Question: I'm VBA noobs and in need to finish my assignment.
I would like to copy a template worksheets into and copy some cell automatically to it.
Here's what I get from webs, and I'm stuck now..
'''
Sub CopyTemplate()
Dim myCell As Range, MyRange As Range, Orange As Range
Set MyRange = Sheets("Isolation Section").Range("B24")
Set MyRange = Range(MyRange, MyRange.End(xlDown))
Set Orange = Sheets("Isolation Section").Range("D24")
Set Orange = Range(MyRange, MyRange.End(xlDown))
Application.ScreenUpdating = False
For Each myCell In MyRange
Sheets("Template").Copy After:=Sheets(Sheets.Count)
With myCell
ActiveSheet.Name = .Value
ActiveSheet.Range("A13").Value = .Value
ActiveSheet.Range("E13").Value = Orange.Value
.Parent.Hyperlinks.Add Anchor:=myCell, Address:="", SubAddress:= _
"'" & .Text & "'!B24", TextToDisplay:=.Text
End With
Next myCell
Application.ScreenUpdating = True
End Sub
'''
I have a template sheet called . I create a copy of sheet and name it after each row from (so a loop). Then place the cell data row in cell
of the sheet.
But how about the cell data row from copied to each sheets in new worksheets cell ?

Sorry if my English is bad..
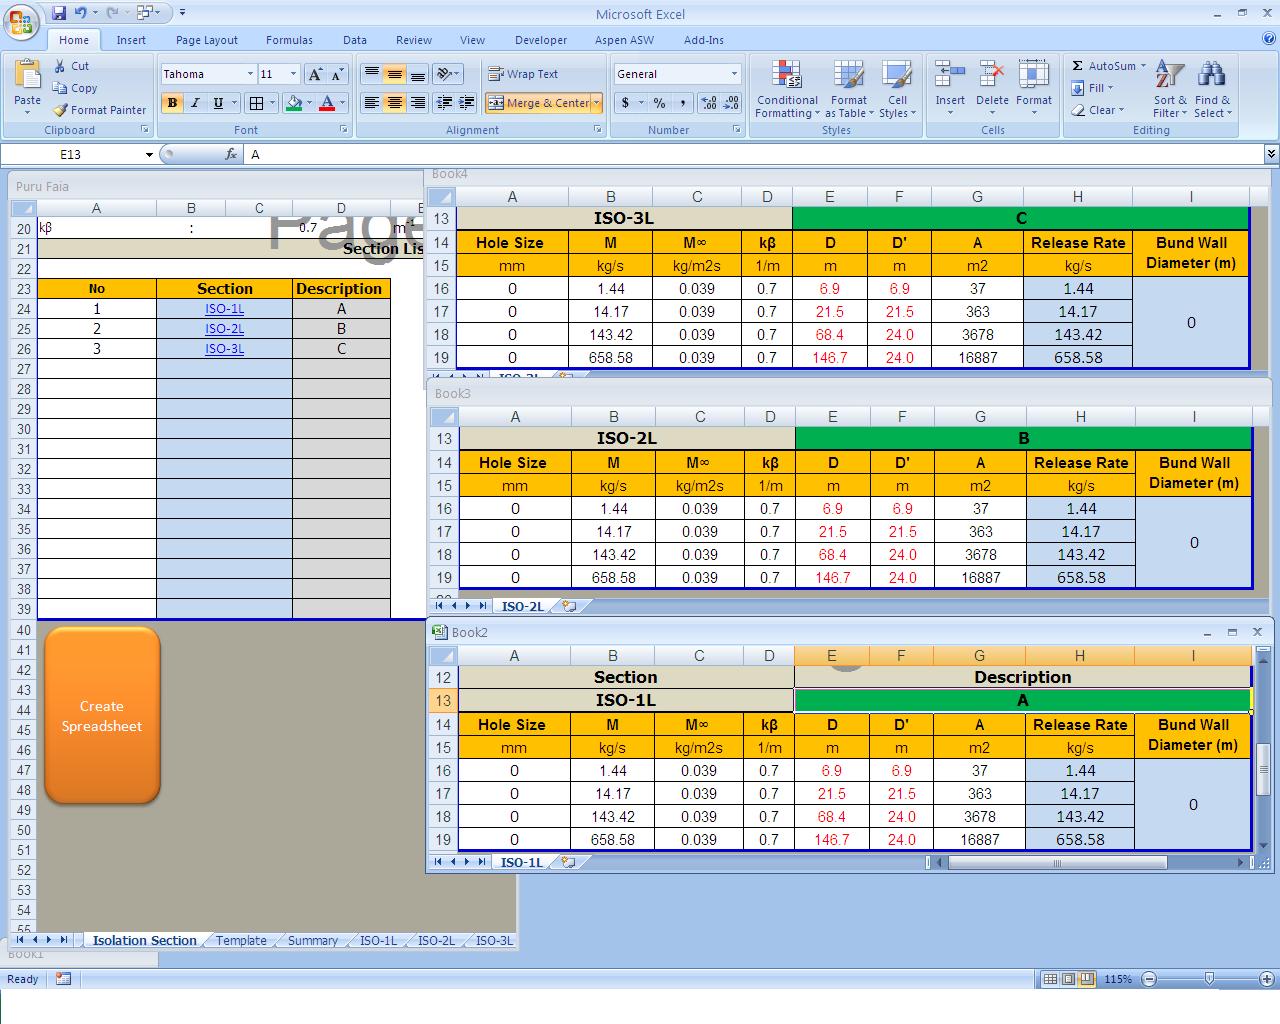
Answer: Try this:
'''
For Each mycell In MyRange
Sheets("Template").Copy After:=Sheets(Sheets.Count)
With ActiveSheet
.Name = mycell
.Range("A1").Value = mycell.value
.Range("E1").Value = mycell.Offset(0, 1).Value
End With
mycell.Parent.Hyperlinks.Add Anchor:=myCell, Address:="", SubAddress:= _
"'" & mycell.Text & "'!B24", TextToDisplay:=mycell.Text
Next
'''